Interaction volume radius: 5 \u00c5
Interaction volume height: 20 \u00c5
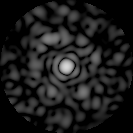
Disorder parameter: 0.7953